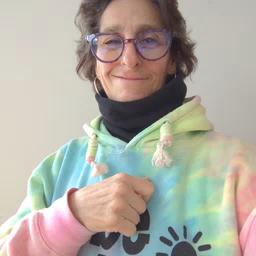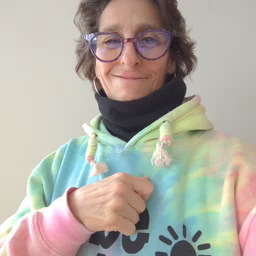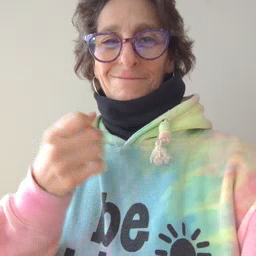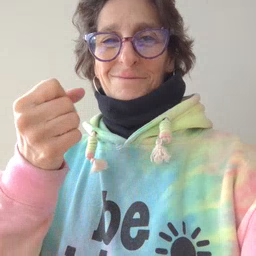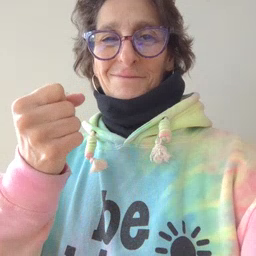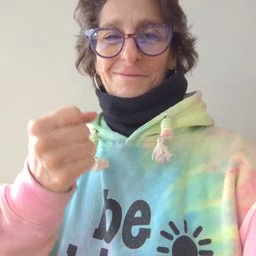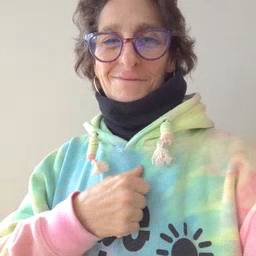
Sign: milk